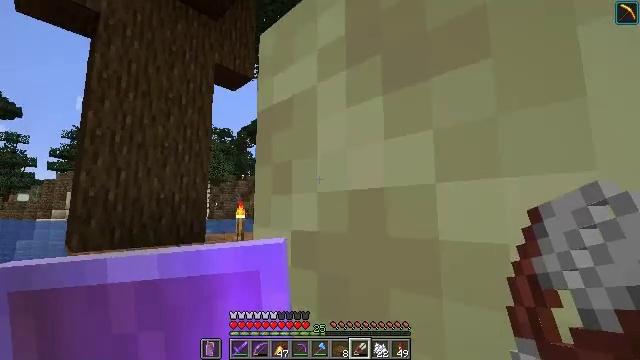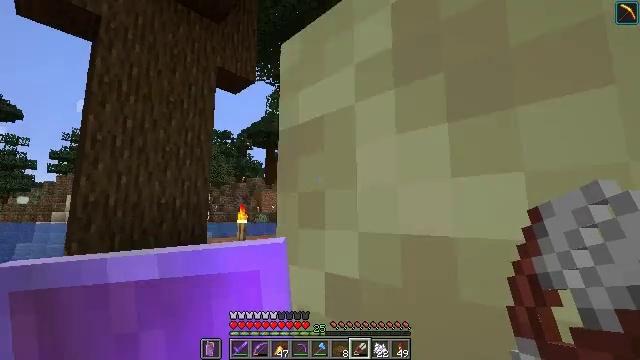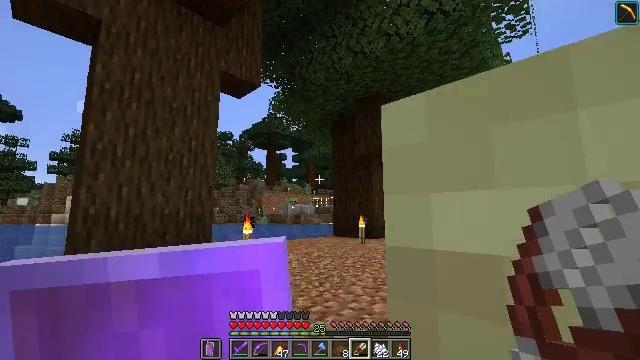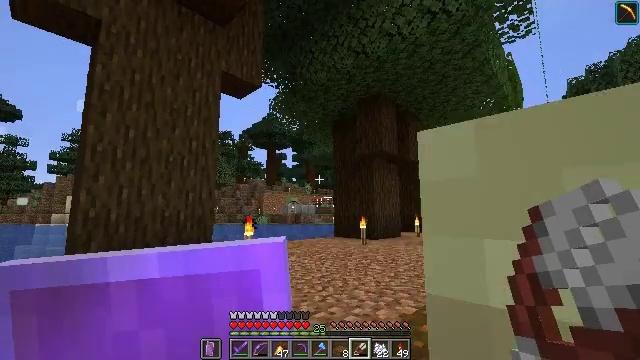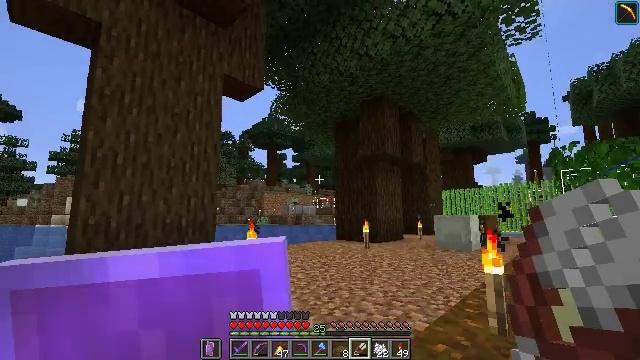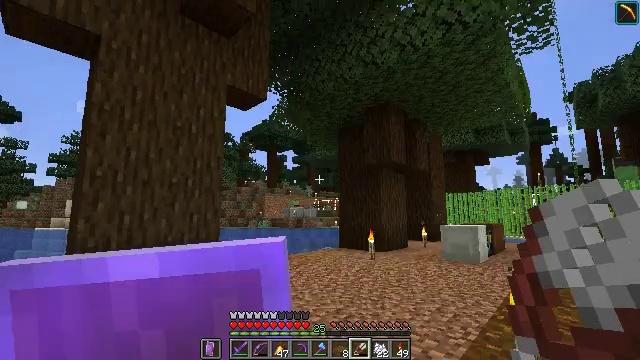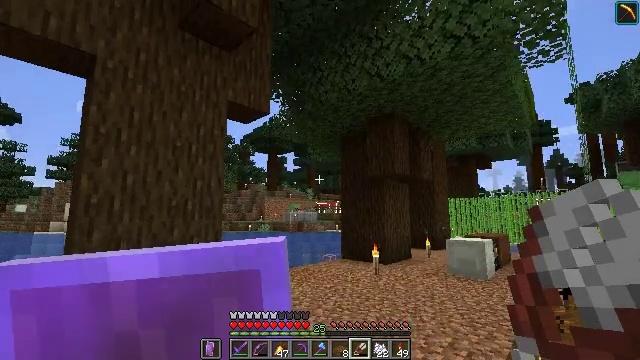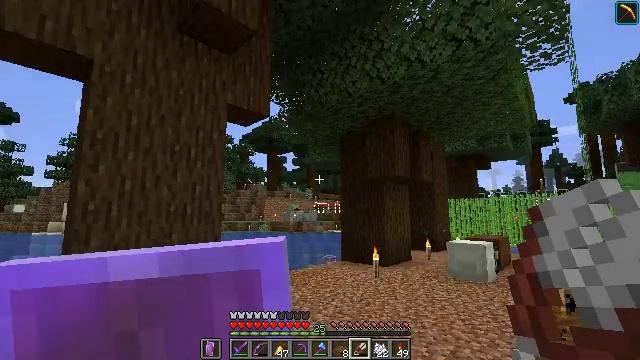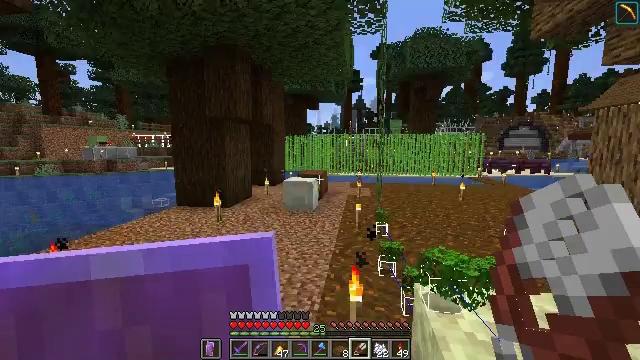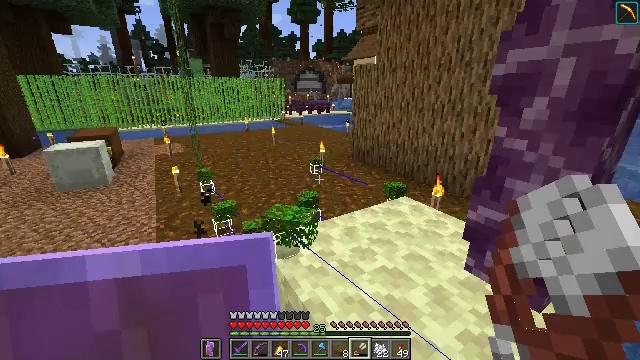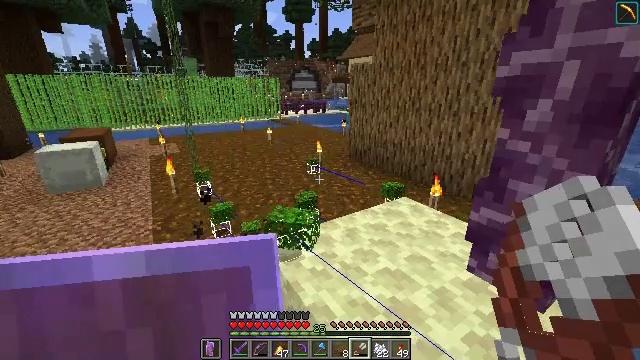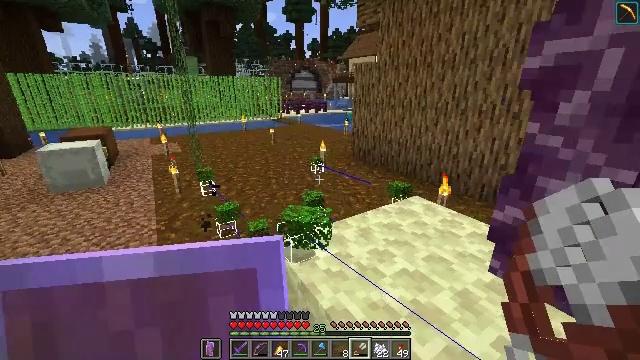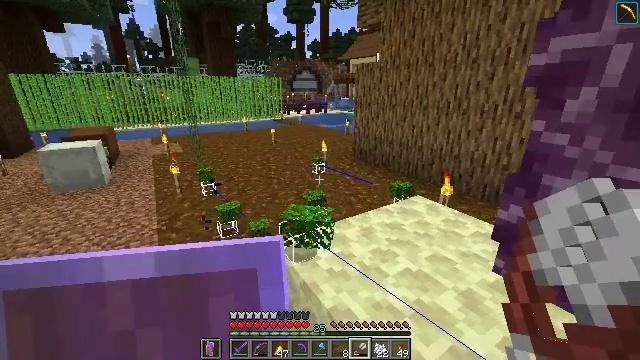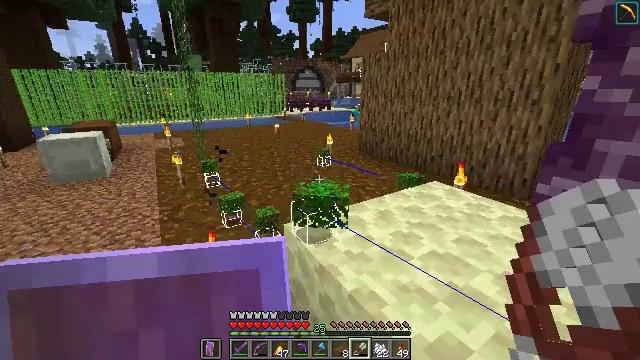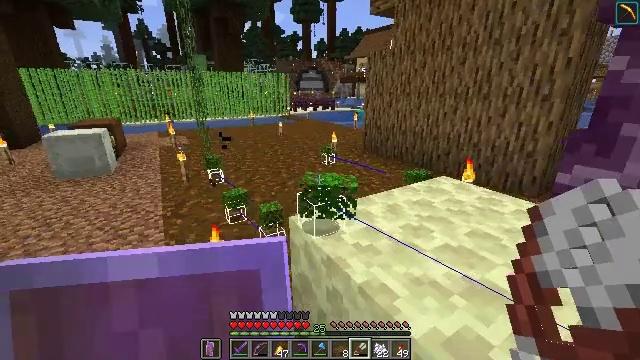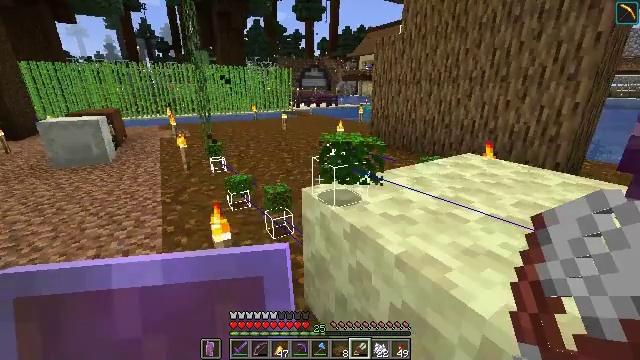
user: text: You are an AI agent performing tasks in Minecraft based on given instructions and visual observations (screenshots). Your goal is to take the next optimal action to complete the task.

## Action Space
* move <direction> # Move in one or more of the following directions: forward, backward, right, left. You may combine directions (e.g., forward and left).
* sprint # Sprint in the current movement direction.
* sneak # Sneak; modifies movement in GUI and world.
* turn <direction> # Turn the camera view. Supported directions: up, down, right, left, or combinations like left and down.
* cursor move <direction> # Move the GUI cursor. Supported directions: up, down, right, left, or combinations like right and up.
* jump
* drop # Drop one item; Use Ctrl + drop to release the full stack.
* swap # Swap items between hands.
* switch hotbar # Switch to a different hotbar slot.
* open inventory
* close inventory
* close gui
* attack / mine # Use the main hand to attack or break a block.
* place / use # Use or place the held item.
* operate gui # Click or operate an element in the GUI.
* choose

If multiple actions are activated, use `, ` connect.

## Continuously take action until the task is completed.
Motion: motion action
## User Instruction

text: Mine oak leaves.
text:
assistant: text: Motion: move forward, jump
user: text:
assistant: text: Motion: move forward, jump
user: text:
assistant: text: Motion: move forward, jump
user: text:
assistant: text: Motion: move forward, jump
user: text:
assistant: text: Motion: move forward, jump
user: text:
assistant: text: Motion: move forward, jump
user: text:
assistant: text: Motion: move forward, jump
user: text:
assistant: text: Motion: move forward, turn right and down, jump
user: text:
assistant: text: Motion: move forward, turn right and down, jump
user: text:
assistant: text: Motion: move forward, turn right
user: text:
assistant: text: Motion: move forward
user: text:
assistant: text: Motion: move forward
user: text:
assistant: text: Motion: move forward
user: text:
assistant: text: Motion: move forward
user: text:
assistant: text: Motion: move forward
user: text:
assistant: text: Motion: move forward
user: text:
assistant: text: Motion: move forward
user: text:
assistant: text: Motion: move forward
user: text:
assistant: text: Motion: move forward
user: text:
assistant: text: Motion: move forward
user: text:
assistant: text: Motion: move forward
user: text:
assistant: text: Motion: move forward
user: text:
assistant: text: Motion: move forward
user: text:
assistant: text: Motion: move forward
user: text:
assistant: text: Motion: move forward
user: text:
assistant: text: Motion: move forward
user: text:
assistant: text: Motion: move forward
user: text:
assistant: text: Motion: move forward, turn right and down
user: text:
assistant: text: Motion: move forward, turn right and down
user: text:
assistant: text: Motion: move forward, turn right and down